Question: I am worried about this index. My file size is 25MB, when I export this to SQL, its file size grows to 57MB.
Does anyone have an idea about this index? and what are its disadvantages?

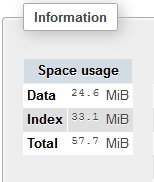
Answer: It really depends on what you are doing. It is very possible that index(es) take more (or much more) than actual data.
You should revise which indexes you have and whether they are all really necessary and used by your queries, and drop ones that are not referred by anything.
It is typical newbie mistake when you create lots of indexes for every field - you can do that, but it will waste a lot of space needlessly.
While indexes do speed up searches, too many indexes may be expensive to upkeep, and make updates and inserts slower.